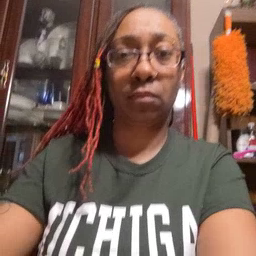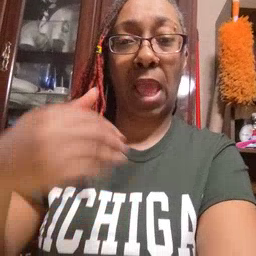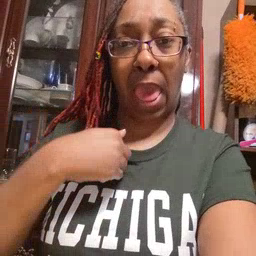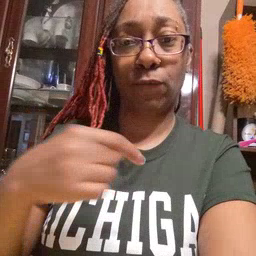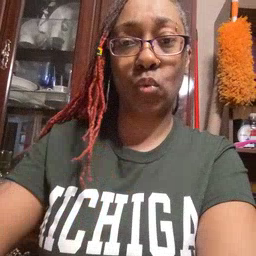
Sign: haveto